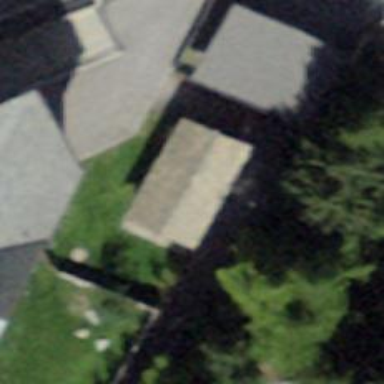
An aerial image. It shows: Group of garages.